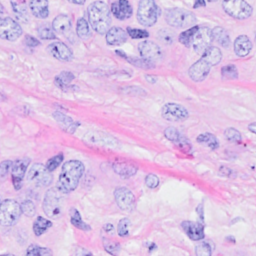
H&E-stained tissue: Breast